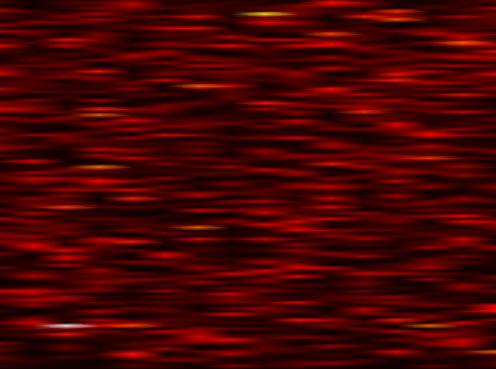
Label: OFDM